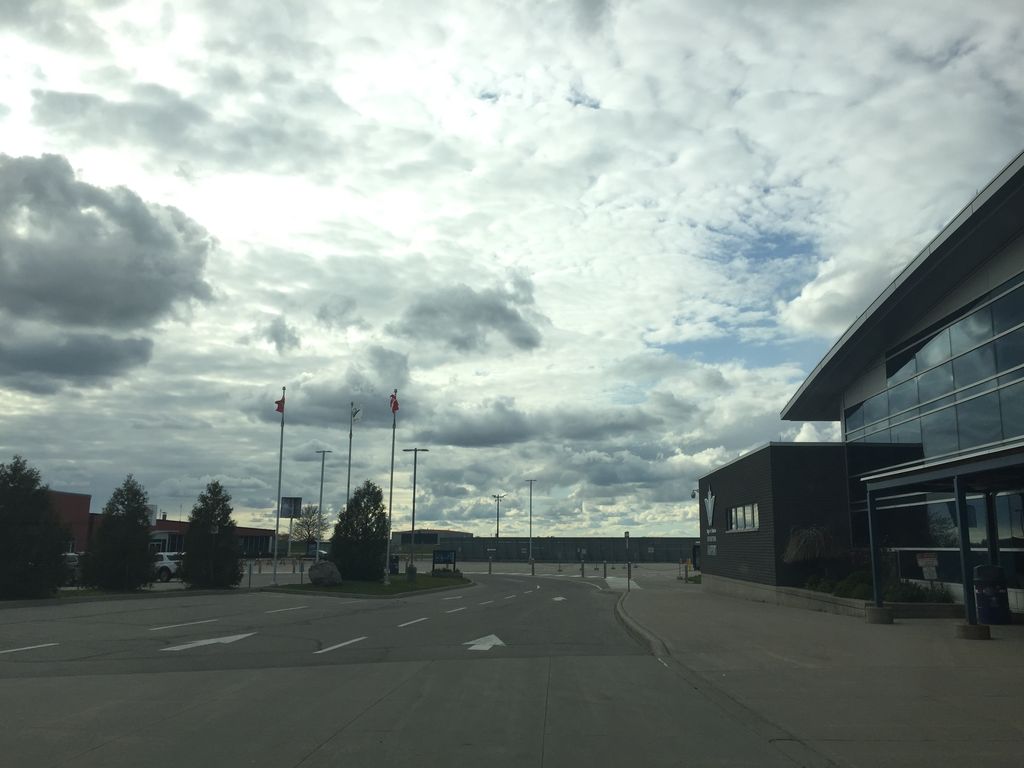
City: kitchener-waterloo